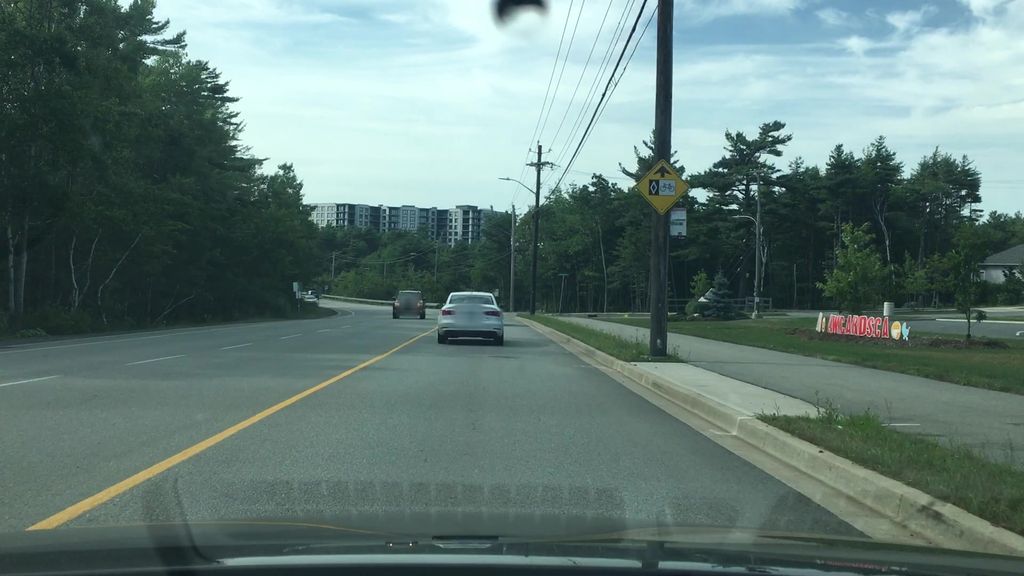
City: halifax